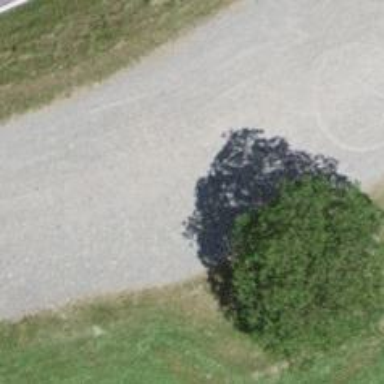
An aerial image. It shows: Parking aisle with gravel surface.